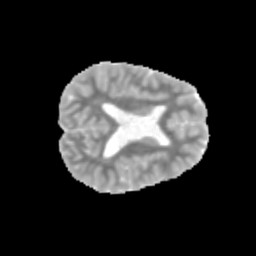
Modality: MD
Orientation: axial
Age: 11
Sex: male
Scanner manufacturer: siemens
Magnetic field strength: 3 T
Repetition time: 3.8 s
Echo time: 0.07 s